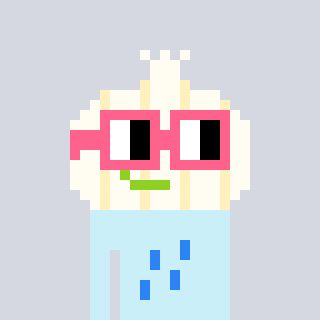
a pixel art character with square pink glasses, a garlic-shaped head and a cold-colored body on a cool background